Question: I have 2 arrays of objects. Seen below
'''
var subs = new Array();
var list_items = new Array();
subs = [
{ "value": 3, "text": "Guyana" },
{ "value": 4, "text": "St Lucia" },
{ "value": 5, "text": "Suriname" },
{ "value": 6, "text": "Barbados" },
{ "value": 7, "text": "3rd Party" },
{ "value": 8, "text": "JDL" }
];
list_items = [
{ "Id": 168, "Month": "May", "Resent": false, "Stage": "2", "StageRecipNum": 3, "Title": "Demand_Forecast_2020_Month_May", "parentID": "51" },
{ "Id": 169, "Month": "May", "Resent": false, "Stage": "2", "StageRecipNum": 4, "Title": "Demand_Forecast_2020_Month_May", "parentID": "51" },
{ "Id": 170, "Month": "May", "Resent": false, "Stage": "2", "StageRecipNum": 6, "Title": "Demand_Forecast_2020_Month_May", "parentID": "51" },
{ "Id": 171, "Month": "May", "Resent": false, "Stage": "2", "StageRecipNum": 5, "Title": "Demand_Forecast_2020_Month_May", "parentID": "51" }
];
'''
What I'm trying to do is filter the "Subs" array, where any objects in the "list_items" array with the attribute ("StageRecipNum" matching the Subs "value" and "Resent" = false) should be removed from "Subs".
Here is the code I have to try to do this.
'''
for (var i = 0; i < subs.length; i++) {
for (var j = 0; j < list_items.length; j++) {
if (parseInt(subs[i].value) == parseInt(list_items[j].StageRecipNum) &&
list_items[j].Resent == false) {
var hold = parseInt(list_items[j].StageRecipNum);
subs = subs.filter(el => el.value !== hold);
console.log(subs);
}
}
}
'''
Afterward I am taking the remaining "Subs" array items and putting it in a dropdownlist to display on a form. All that works, the issue I am having is that one of the items in the list_items array keeps returning in the dropdownlist when it's not supposed to be there.
In the java console of visual studio code using Quokka, I get the below

As you can see, number 6 which is Barbados is not supposed to be there. I can't figure out why it's there and all the rest that not supposed to be in the array are not there. Only the 3rd Party and JDL supposed to be on the list.
I need help. What did I do wrong?
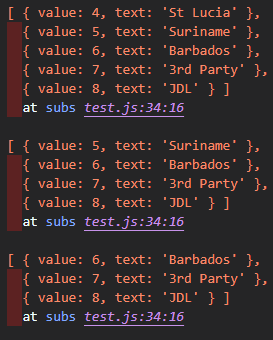
Answer: You can apply 'filter' with 'some' on the second array by matching 'StageRecipNum' with 'value' and 'resent' property to be false. and once found take 'negate' of 'some'. Something like this:
'''
const subs = [ { "value": 3, "text": "Guyana" }, { "value": 4, "text": "St Lucia" }, { "value": 5, "text": "Suriname" }, { "value": 6, "text": "Barbados" }, { "value": 7, "text": "3rd Party" }, { "value": 8, "text": "JDL" } ];
const list_items = [ { "Id": 168, "Month": "May", "Resent": false, "Stage": "2", "StageRecipNum": 3, "Title": "Demand_Forecast_2020_Month_May", "parentID": "51" }, { "Id": 169, "Month": "May", "Resent": false, "Stage": "2", "StageRecipNum": 4, "Title": "Demand_Forecast_2020_Month_May", "parentID": "51" }, { "Id": 170, "Month": "May", "Resent": false, "Stage": "2", "StageRecipNum": 6, "Title": "Demand_Forecast_2020_Month_May", "parentID": "51" }, { "Id": 171, "Month": "May", "Resent": false, "Stage": "2", "StageRecipNum": 5, "Title": "Demand_Forecast_2020_Month_May", "parentID": "51" } ];
const result = subs.filter(a=>!list_items.some(b=>b.StageRecipNum===a.value && b.Resent===false));
console.log(result);
'''